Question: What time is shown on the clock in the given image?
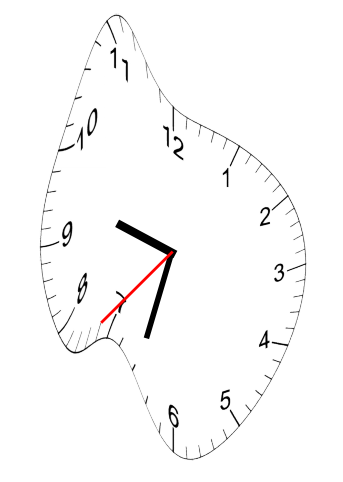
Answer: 09:32:37